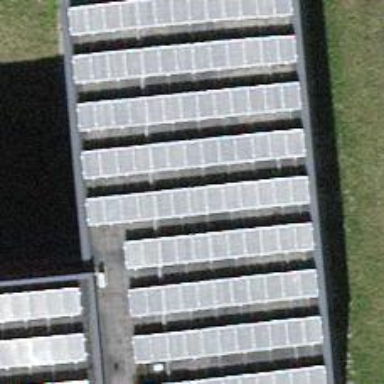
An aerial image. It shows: Solar power generator with photovoltaic panels.